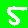
Digit: 5